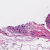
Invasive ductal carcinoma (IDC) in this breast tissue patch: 0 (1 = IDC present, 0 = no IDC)